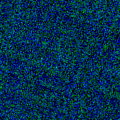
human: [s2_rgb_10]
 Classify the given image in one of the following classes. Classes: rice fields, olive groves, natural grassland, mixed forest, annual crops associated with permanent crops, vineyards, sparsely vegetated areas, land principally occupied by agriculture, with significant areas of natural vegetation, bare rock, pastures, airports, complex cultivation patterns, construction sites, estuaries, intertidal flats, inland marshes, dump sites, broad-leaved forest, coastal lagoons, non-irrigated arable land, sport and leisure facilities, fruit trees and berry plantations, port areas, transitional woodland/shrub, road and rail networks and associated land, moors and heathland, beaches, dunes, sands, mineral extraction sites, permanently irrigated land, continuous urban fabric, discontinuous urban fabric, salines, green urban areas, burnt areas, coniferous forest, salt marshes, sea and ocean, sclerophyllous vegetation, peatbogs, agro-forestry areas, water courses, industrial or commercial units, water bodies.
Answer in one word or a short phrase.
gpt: sea and ocean